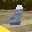
Label: 8